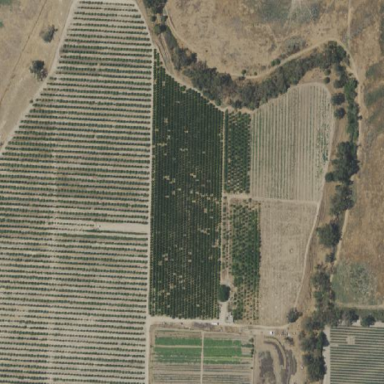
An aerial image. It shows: Orchard filled with apricot trees.